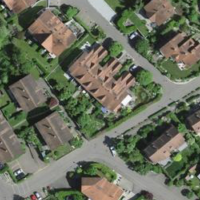
EUNIS habitat code: 55
Species observed at this site:
Arctium tomentosum
Plantago major
Mercurialis perennis